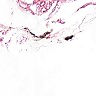
Metastatic tissue present: no